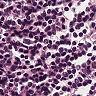
Metastatic tissue present: no